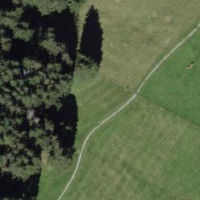
EUNIS habitat code: 24
Species observed at this site:
Silene dioica